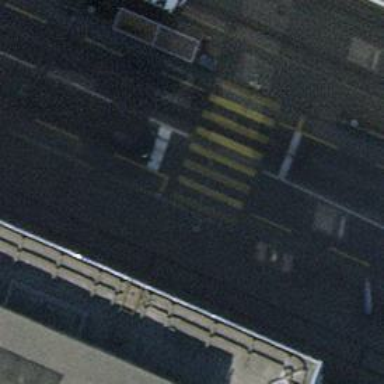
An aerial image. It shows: Zebra crossing with traffic signals.